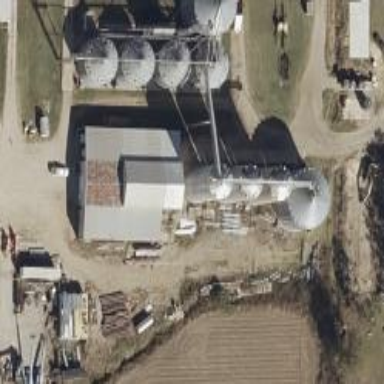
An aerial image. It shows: Silo.